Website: crate-barrel
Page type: receipt
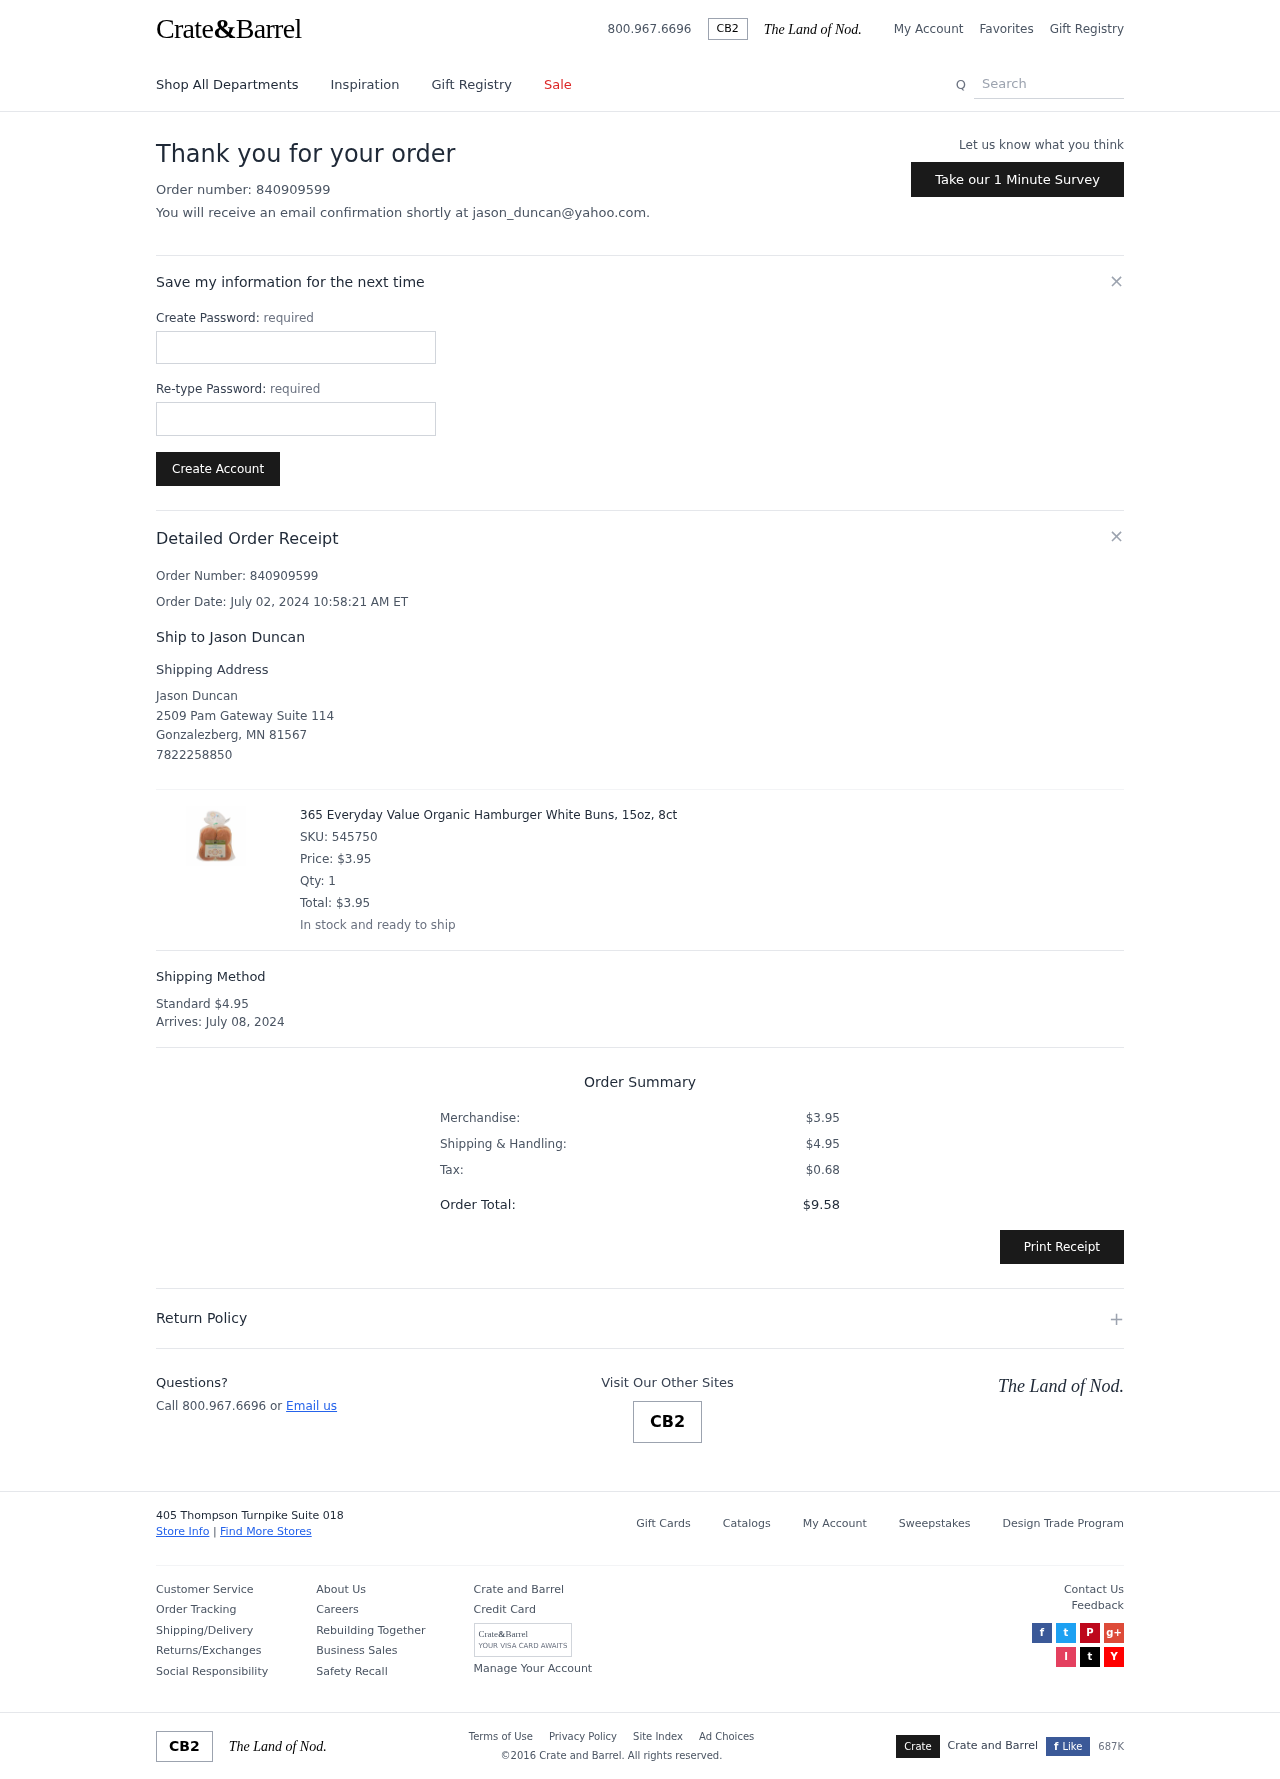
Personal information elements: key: PII_CITY
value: Gonzalezberg
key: PII_EMAIL
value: jason_duncan@yahoo.com
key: PII_FULLNAME
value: Jason Duncan
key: PII_FULLNAME
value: Ship to Jason Duncan
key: PII_PHONE
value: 7822258850
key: PII_POSTCODE
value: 81567
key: PII_STATE_ABBR
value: MN
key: PII_STREET
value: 2509 Pam Gateway Suite 114
Product elements: key: PRODUCT1_NAME
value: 365 Everyday Value Organic Hamburger White Buns, 15oz, 8ct
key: PRODUCT1_PRICE
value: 3.95
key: PRODUCT1_QUANTITY
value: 1
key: PRODUCT1_SKU
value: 545750
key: PRODUCT1_TOTAL
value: $3.95
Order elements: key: ORDER_ID
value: Order Number: 840909599
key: ORDER_ID
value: Order number: 840909599
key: ORDER_DATE
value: Order Date: July 02, 2024 10:58:21 AM ET
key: ORDER_SHIPPING_COST
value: $4.95
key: ORDER_DELIVERY_DATE
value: July 08, 2024
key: ORDER_SUBTOTAL
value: $3.95
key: ORDER_TAX
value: $0.68
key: ORDER_TOTAL
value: $9.58
Search elements: key: HEADER_SEARCH
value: Search